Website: macys
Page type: delivery-shipping
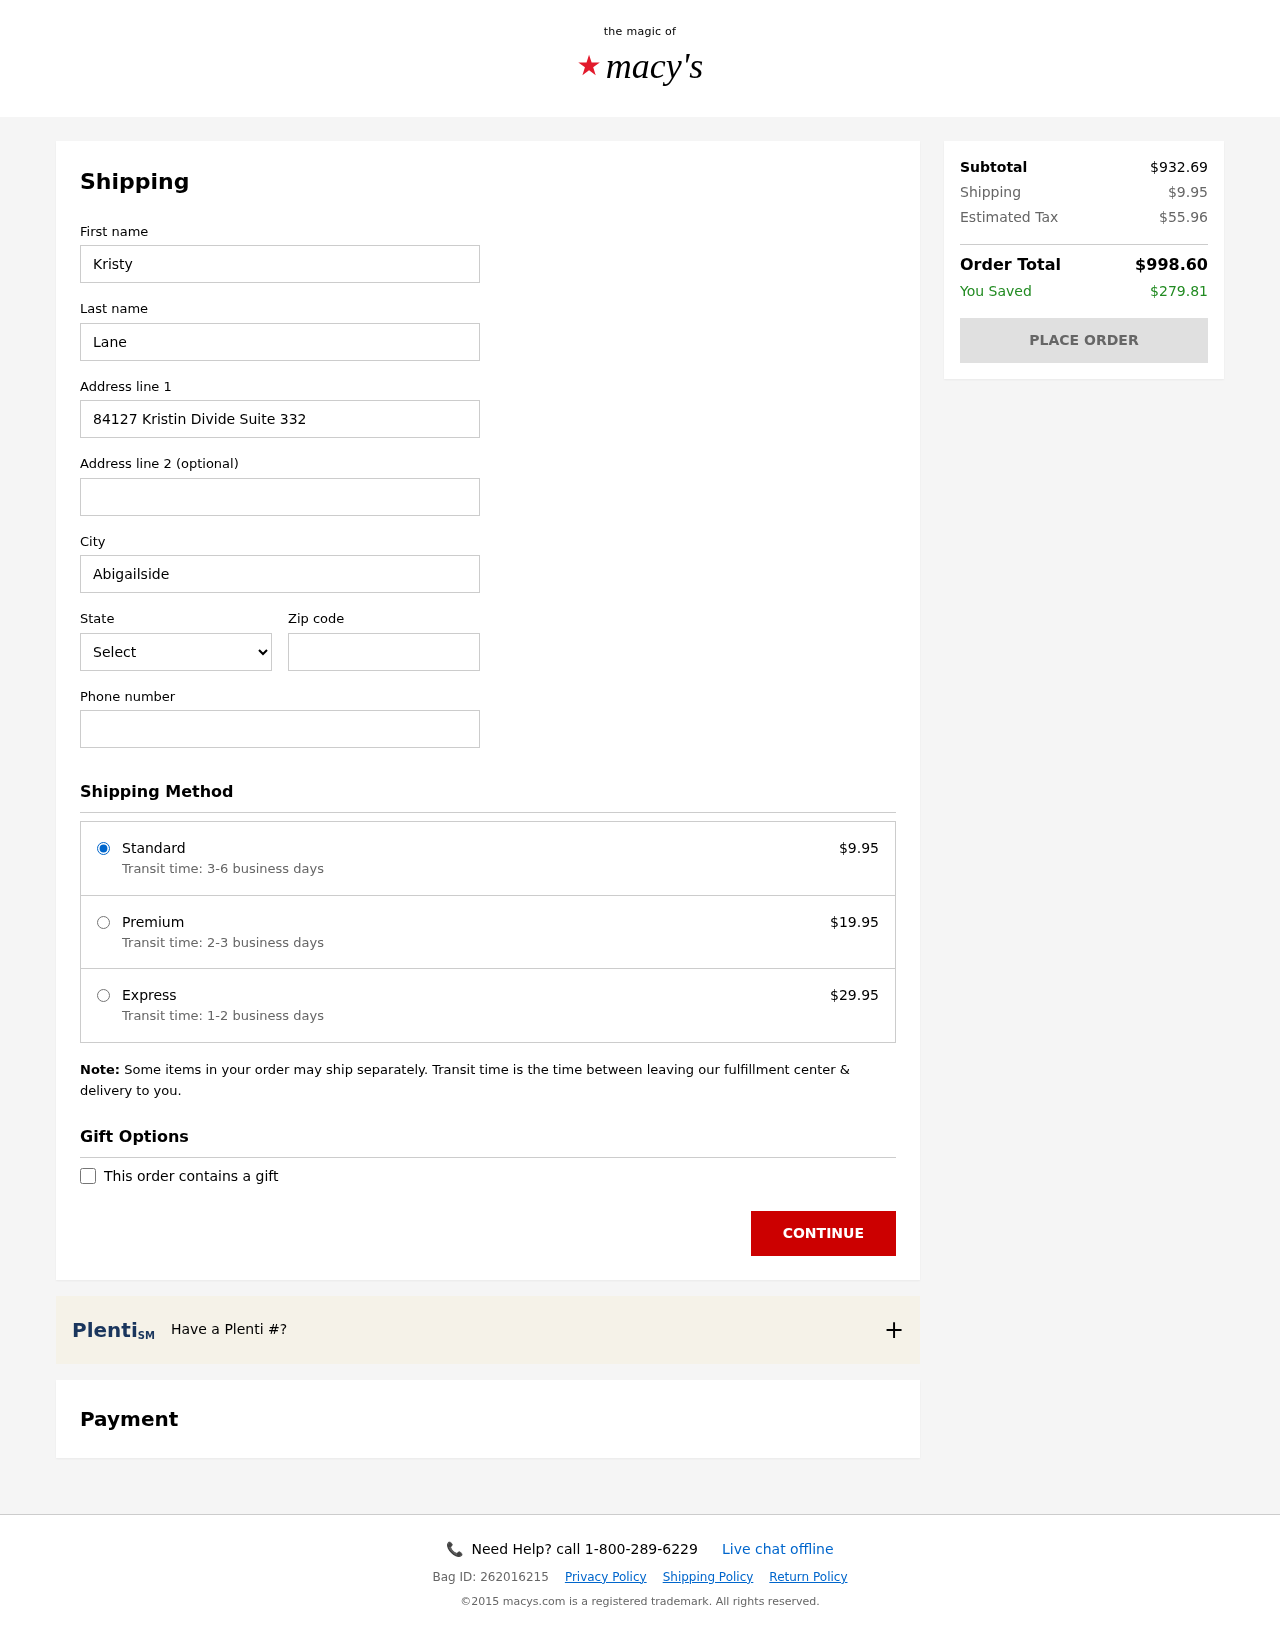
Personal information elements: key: PII_CITY
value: Abigailside
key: PII_FIRSTNAME
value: Kristy
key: PII_LASTNAME
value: Lane
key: PII_PHONE
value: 9619473074
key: PII_POSTCODE
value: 34586
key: PII_STATE_ABBR
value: NY
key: PII_STREET
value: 84127 Kristin Divide Suite 332
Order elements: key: ORDER_SHIPPING_COST
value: $9.95
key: ORDER_SHIPPING_PREMIUM
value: $19.95
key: ORDER_SHIPPING_EXPRESS
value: $29.95
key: ORDER_SUBTOTAL
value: $932.69
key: ORDER_TAX
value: $55.96
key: ORDER_TOTAL
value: $998.60
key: ORDER_SAVINGS
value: $279.81